Field crop: maize
Growth stage: 2
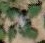
Species: chenopodium